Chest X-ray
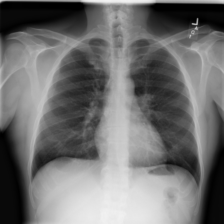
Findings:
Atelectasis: negative
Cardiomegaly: negative
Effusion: negative
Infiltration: negative
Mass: negative
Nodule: negative
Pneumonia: negative
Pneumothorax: negative
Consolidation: negative
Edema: negative
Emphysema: negative
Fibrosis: negative
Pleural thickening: negative
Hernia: negative